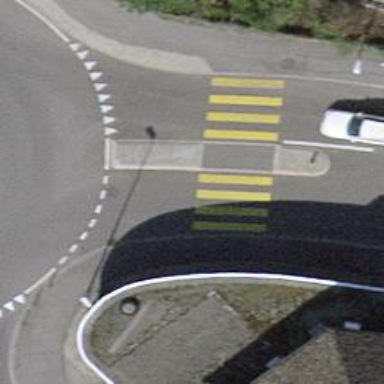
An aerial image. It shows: Uncontrolled zebra crossing with pedestrian island.